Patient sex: M
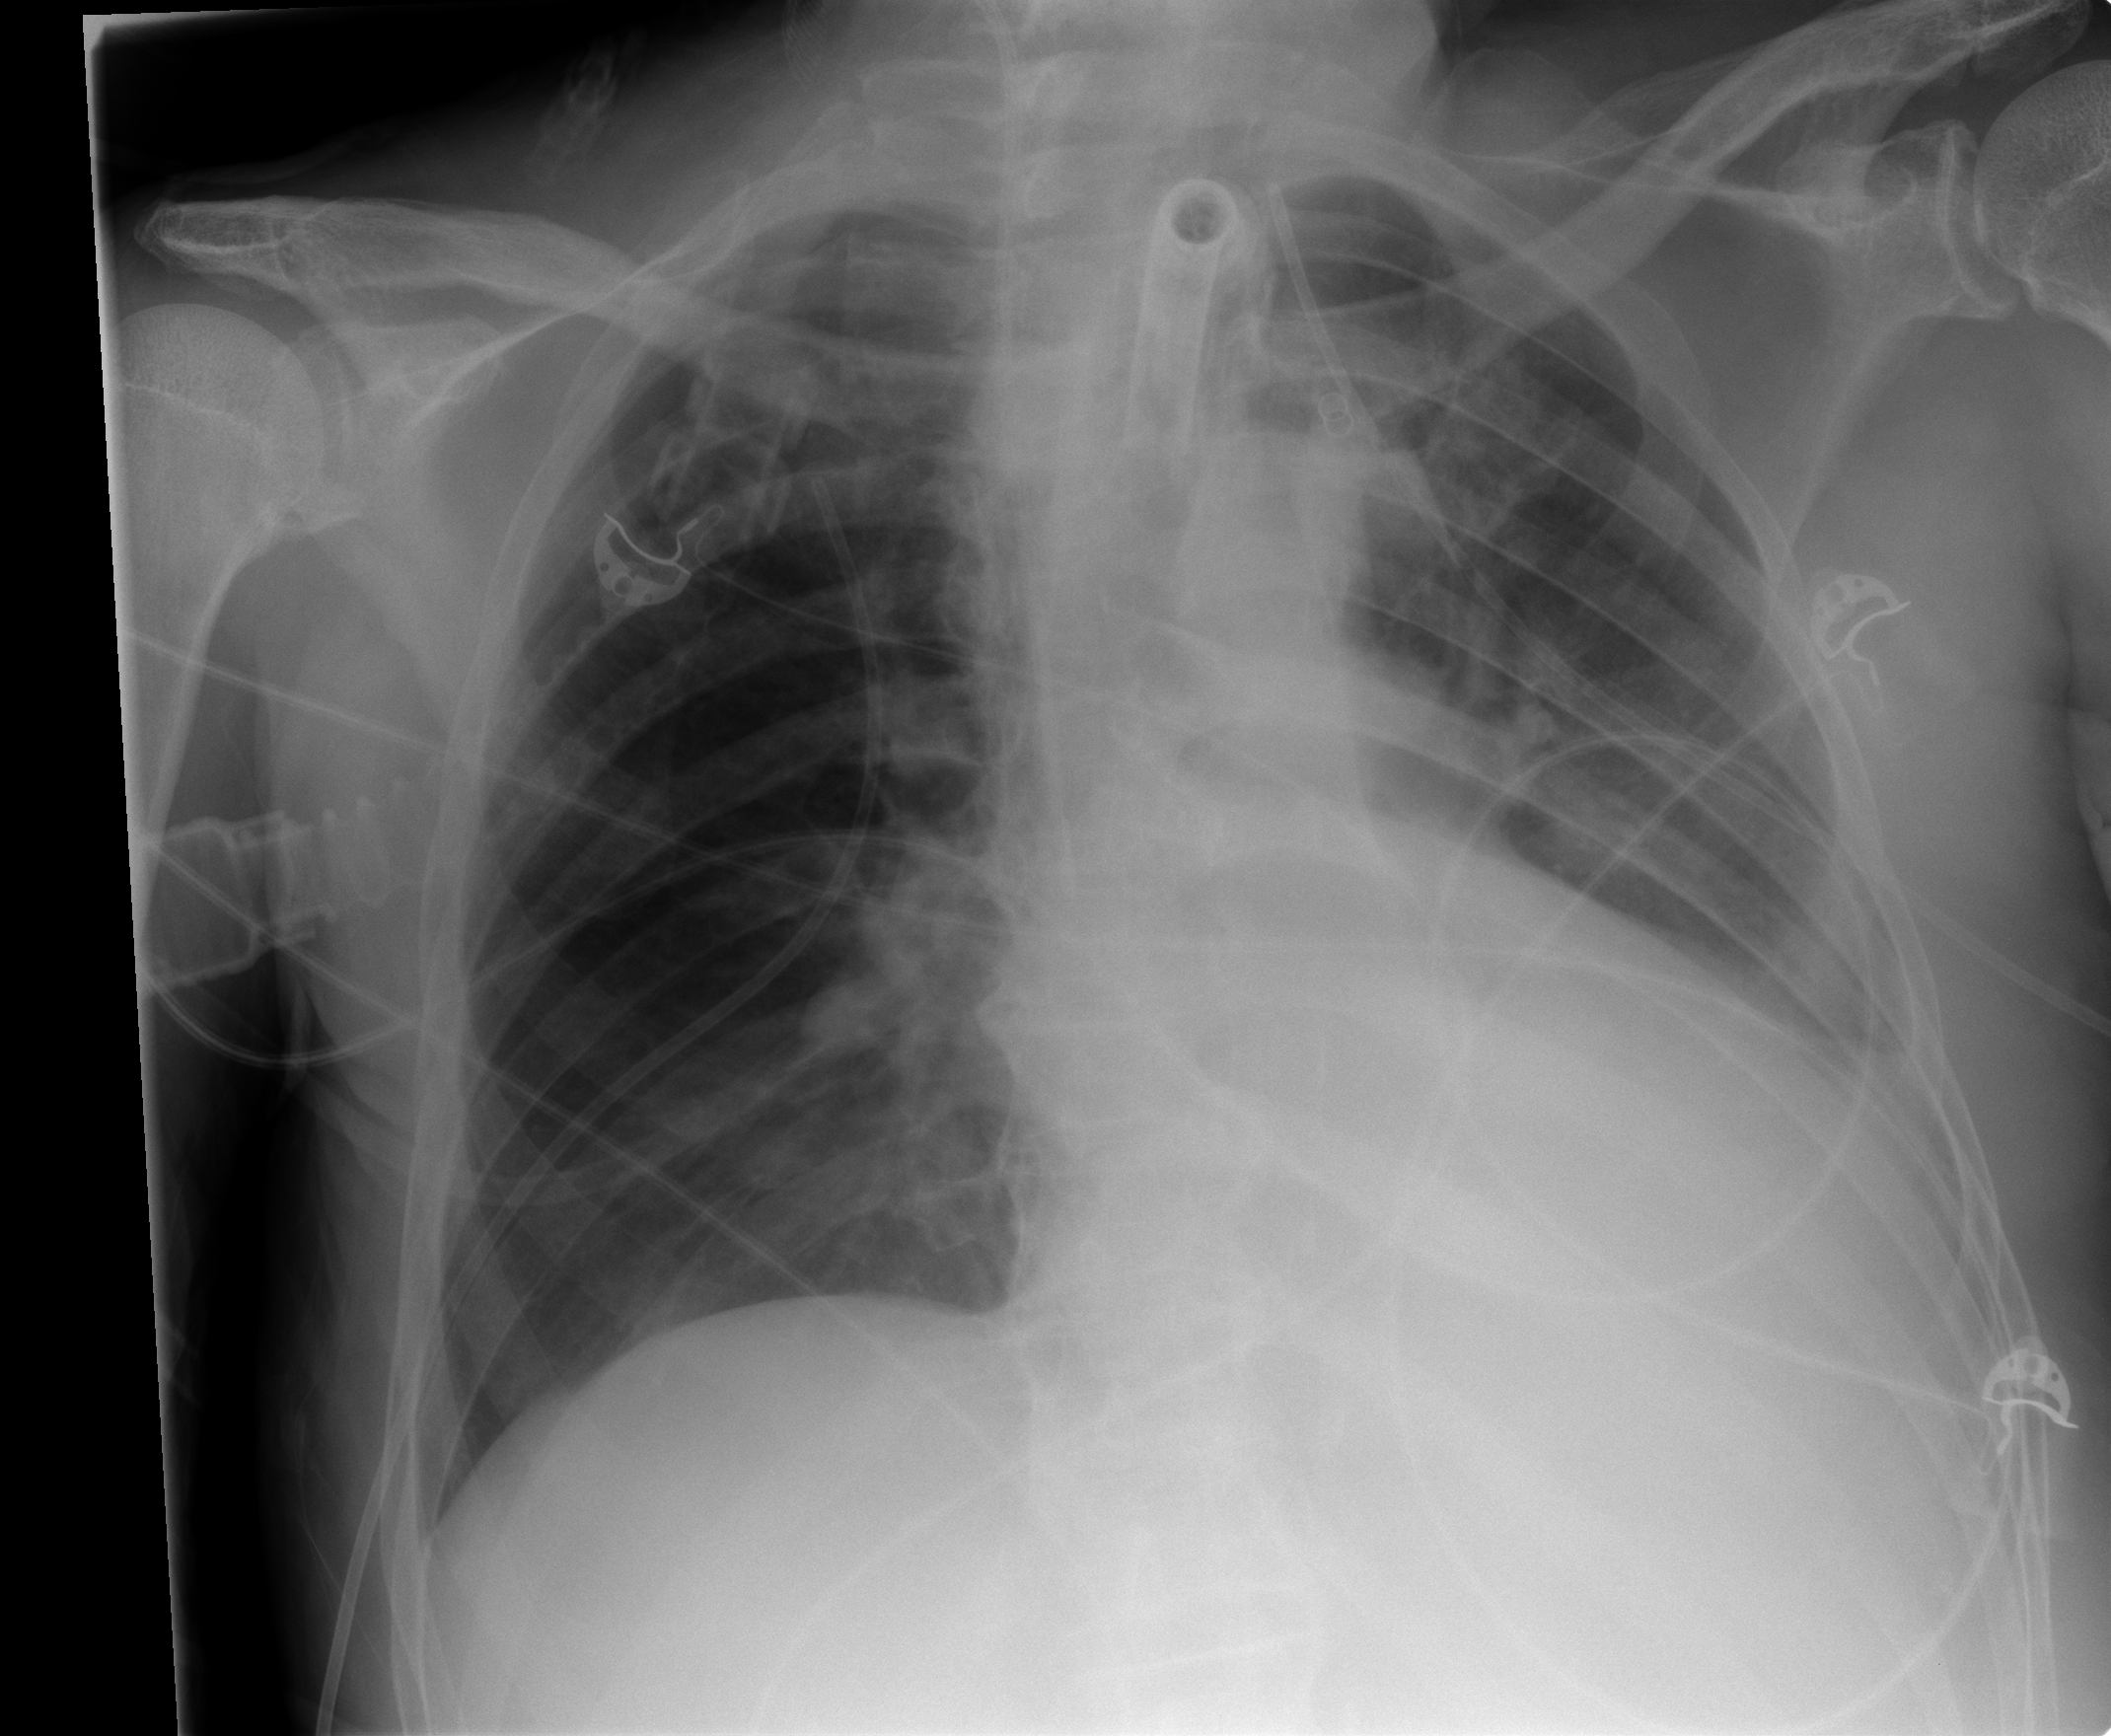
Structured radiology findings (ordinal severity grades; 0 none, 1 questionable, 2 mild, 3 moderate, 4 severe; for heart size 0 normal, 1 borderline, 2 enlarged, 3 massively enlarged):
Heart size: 0
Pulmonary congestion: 2
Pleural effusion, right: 0
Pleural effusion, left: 2
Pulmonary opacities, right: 0
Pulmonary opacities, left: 0
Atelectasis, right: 0
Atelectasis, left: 2